Question: Count the number of objects in the diagram.
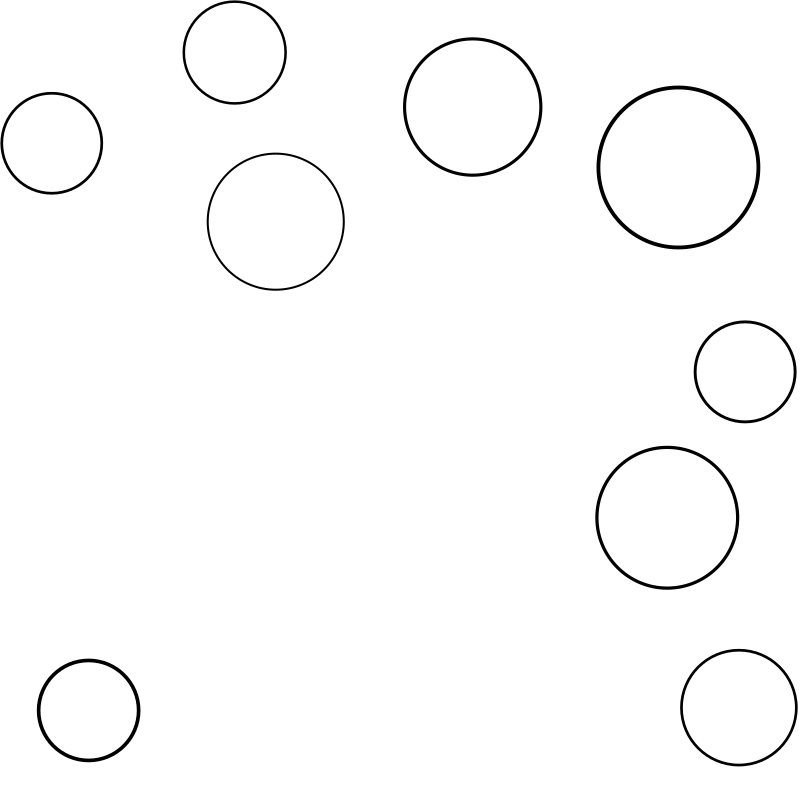
Answer: 9